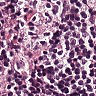
Metastatic tissue present: yes